Question: I'm using 'ZXing' Library this way:
'''
repositories {
mavenCentral()
maven {
url "https://raw.github.com/embarkmobile/zxing-android-minimal/mvn-repo/maven-repository/"
}
}
dependencies {
compile fileTree(dir: 'libs', include: ['*.jar'])
compile 'com.google.zxing:core:2.2'
compile 'com.embarkmobile:zxing-android-minimal:1.2.1@aar'
}
'''
And in 'Activity':
'''
IntentIntegrator.initiateScan(this);
@Override
protected void onActivityResult(int requestCode, int resultCode, Intent data) {
IntentResult result = IntentIntegrator.parseActivityResult(requestCode, resultCode, data);
if(result != null) {
if(result.getContents() == null) {
Toast.makeText(this, "Cancelled", Toast.LENGTH_LONG).show();
} else {
Toast.makeText(this, "Scanned: " + result.getContents(), Toast.LENGTH_LONG).show();
}
} else {
// This is important, otherwise the result will not be passed to the fragment
super.onActivityResult(requestCode, resultCode, data);
}
}
'''
And it looks like this:

But I don't know how to add a back button on this camera preview. How can I create a custom layout with camera on background and back button on front?
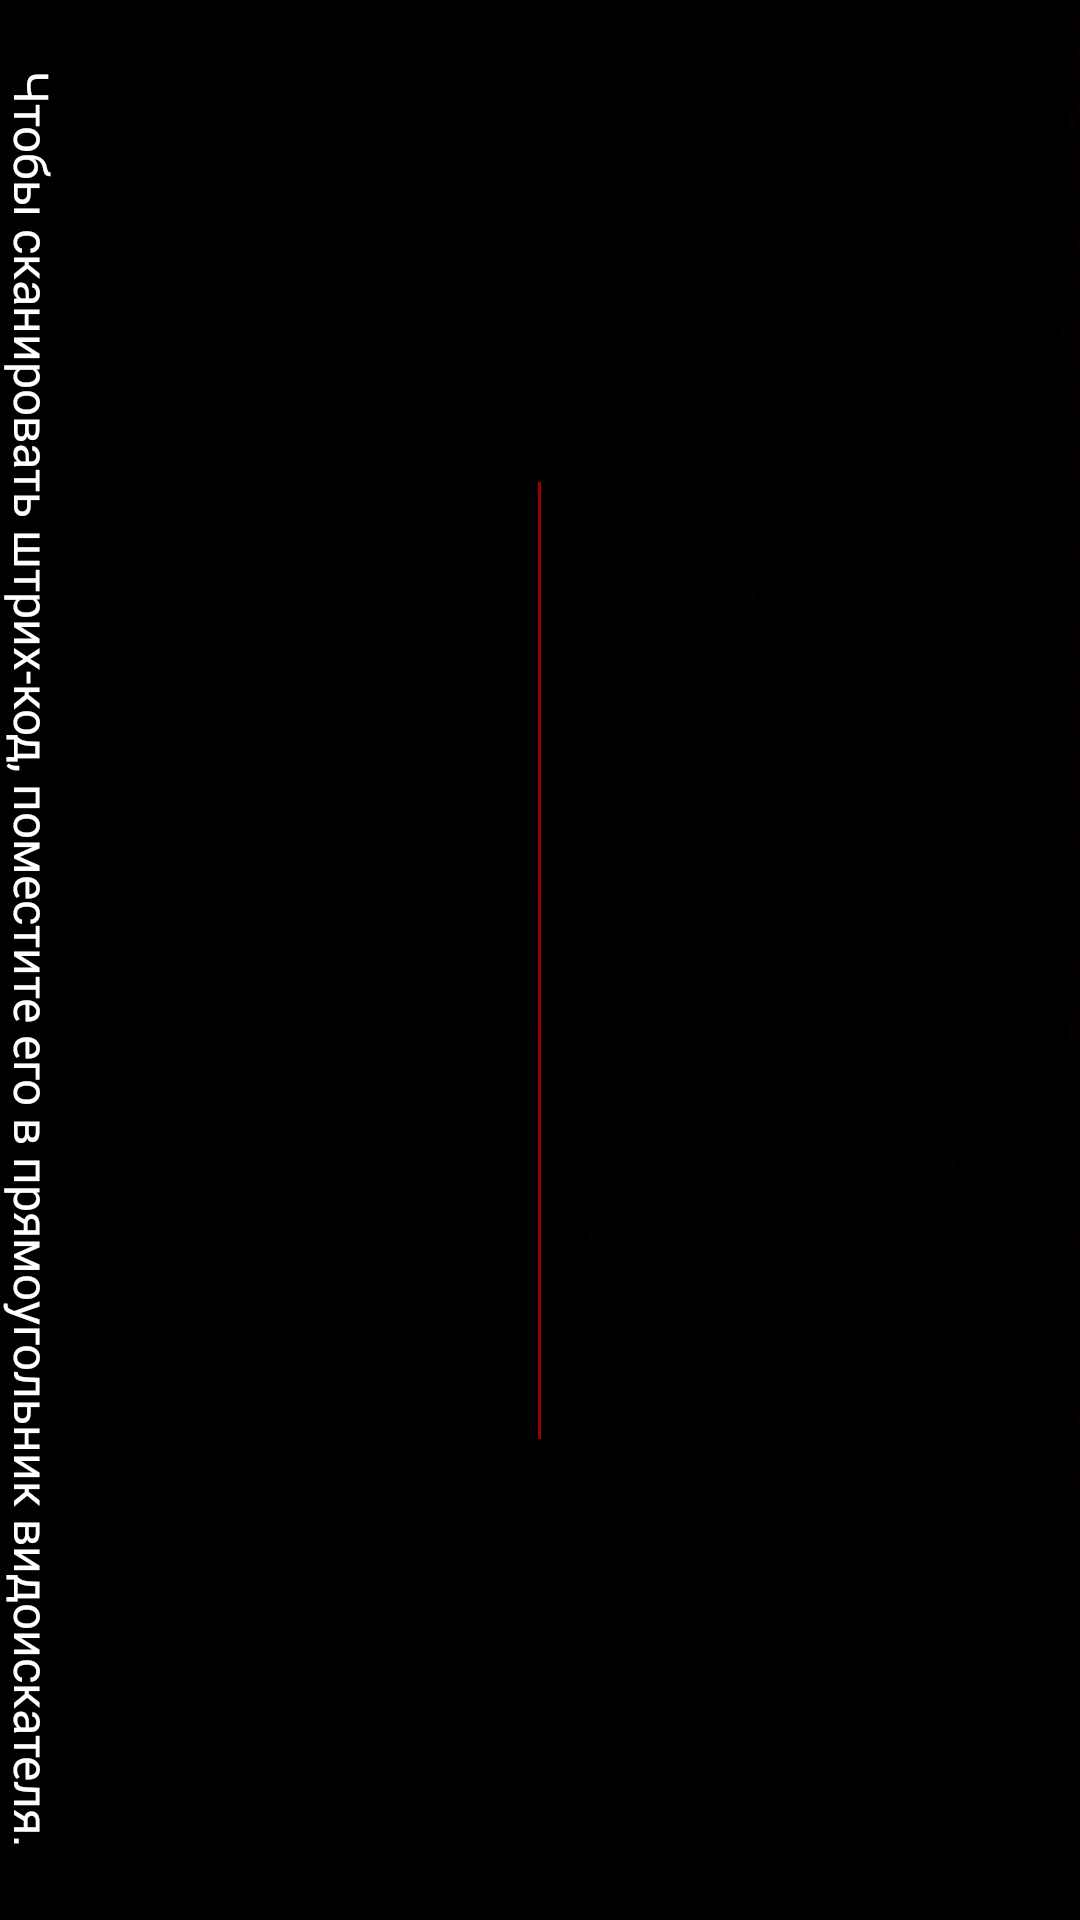
Answer: I had this problem a while back so finally I borrowed and customised the code from Andreas Schildbach <URL>. This will create a small camera view in the screen while you have other views.
I put the gist <URL>.
Its a QRCode scanner and there are buttons and EditText around it. Also it has a an overlay rectangle for better finding the middle of the screen.